Question:
I want blur the text area like this image I have attached but regarding the image I have behind this. I have tried it with mix-blend css property or svg text tag but both didn't work for me. Can you please suggest me how to do this. Please look carefully the image. there its making the background blur where text is written besides the other part is non blurred.
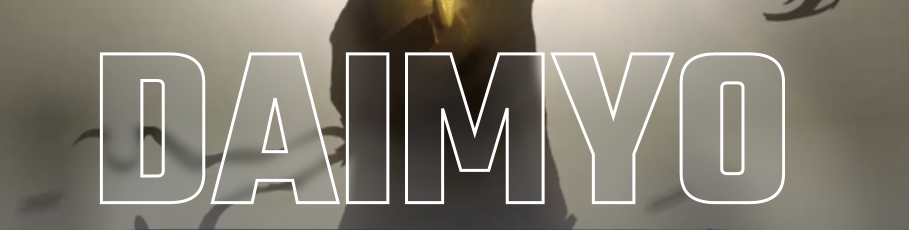
Answer: What you need to do is place two copies of the background image in your SVG, with a blur filter and a text mask applied to the one on top. To get a white outline around the text, you'll need to add the text again. The '<use>' element allows you to add multiple instances of the same item, so you only need to enter the text and background URL once.
Here's an example. It should be fairly self-explanatory.
'''
<svg width="600" height="273" viewBox="0 0 600 273" xmlns:xlink="http://www.w3.org/1999/xlink">
<defs>
<!-- Background image: -->
<image id="my_background" width="600" height="273" xlink:href="https://upload.wikimedia.org/wikipedia/commons/thumb/5/5e/Foret_de_Craiva.jpg/600px-Foret_de_Craiva.jpg"/>
<!-- Foreground text: -->
<text id="my_text" x="300" y="205" text-anchor="middle" font-family="sans-serif" font-weight="bold" font-size="200">BLUR</text>
<!-- Create a mask from the text -->
<mask id="text_mask" x="0" y="0" width="600" height="273">
<use href="#my_text" fill="#fff"/>
</mask>
<!-- Define a Gaussian blur filter: -->
<filter id="blur" x="0" y="0">
<feGaussianBlur in="SourceGraphic" stdDeviation="2" />
</filter>
</defs>
<!-- Place the background image: -->
<use href="#my_background"/>
<!-- Place the blurred image on top, using the text as a mask: -->
<use href="#my_background" mask="url(#text_mask)" filter="url(#blur)"/>
<!-- Add the text again with a white border around each letter: -->
<use href="#my_text" fill="none" stroke="#fff" stroke-width="2"/>
</svg>
'''